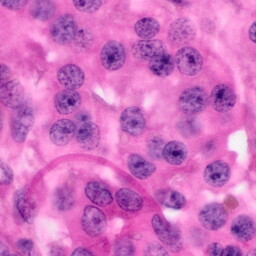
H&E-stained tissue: Pancreatic